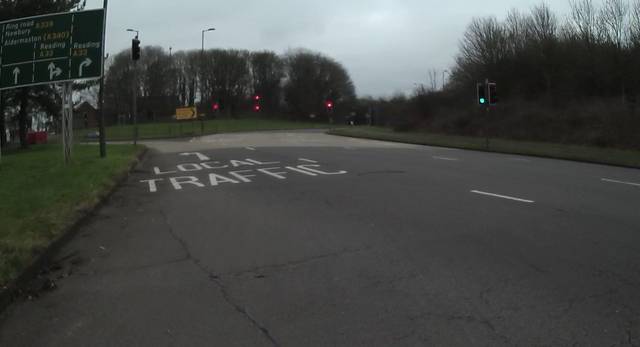
Region: United Kingdom
Coordinates: 51.276, -1.076